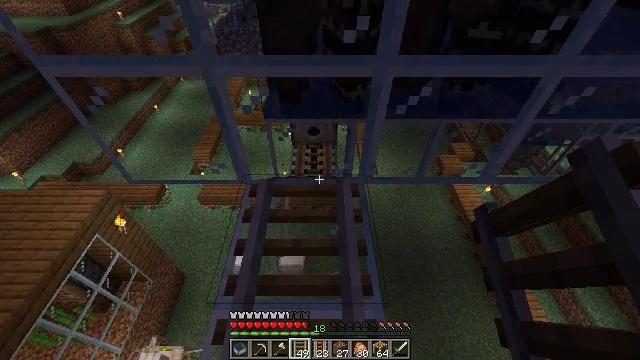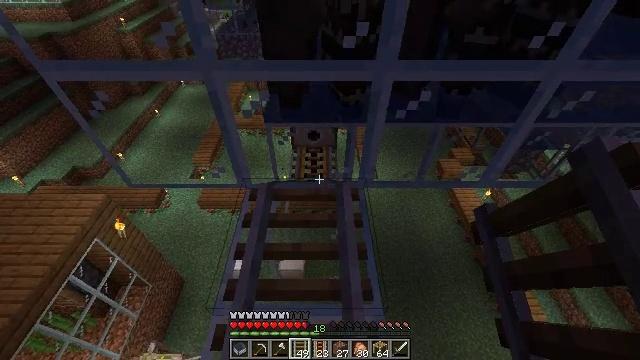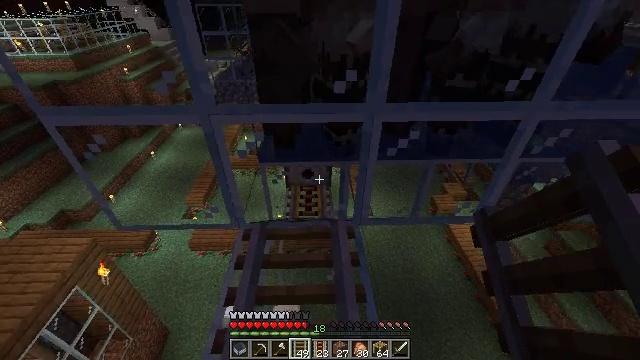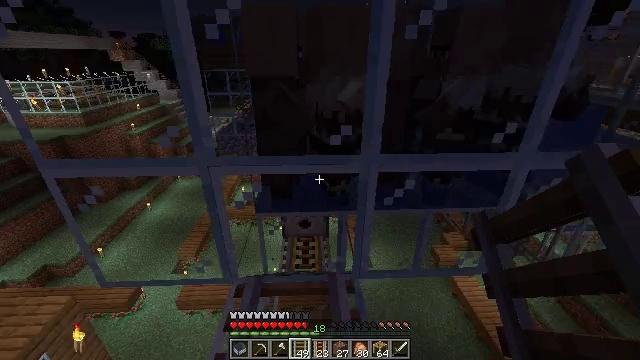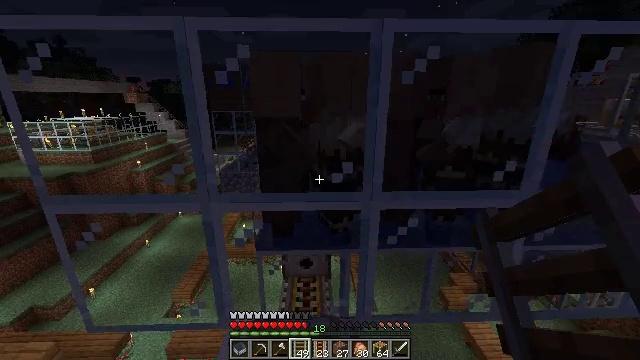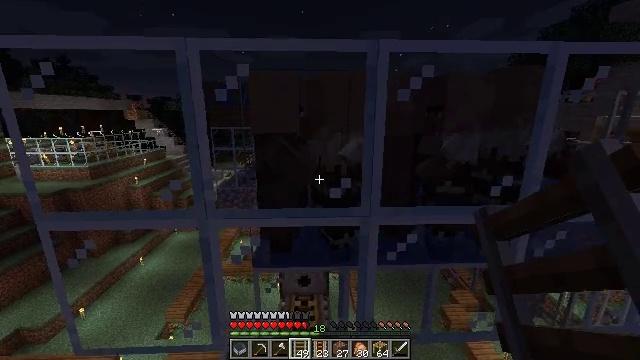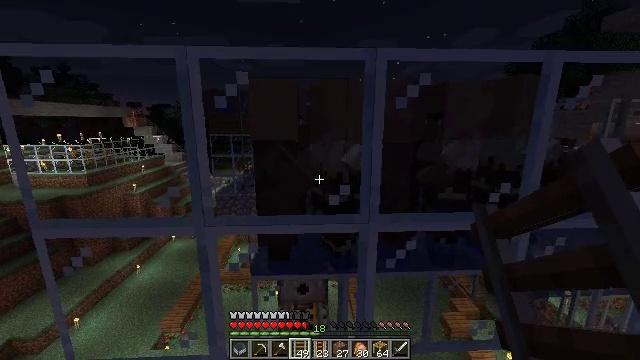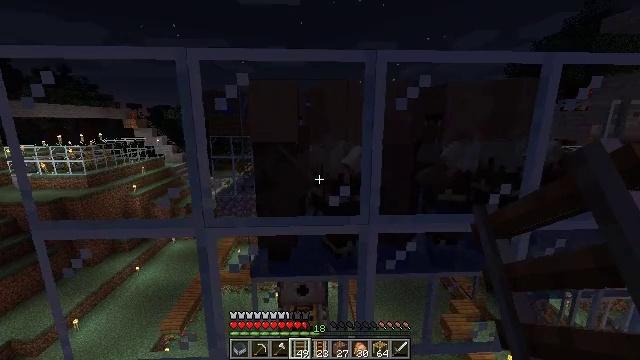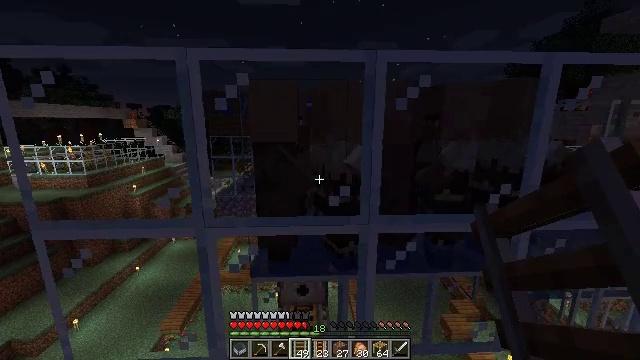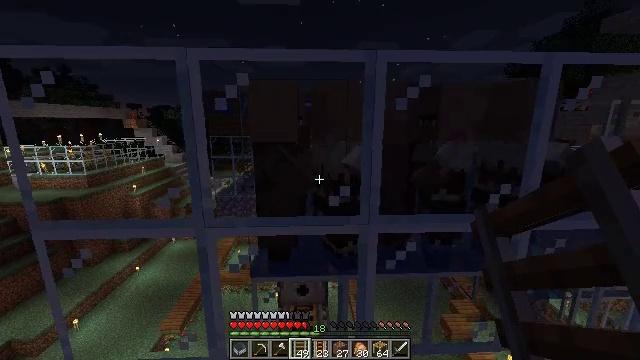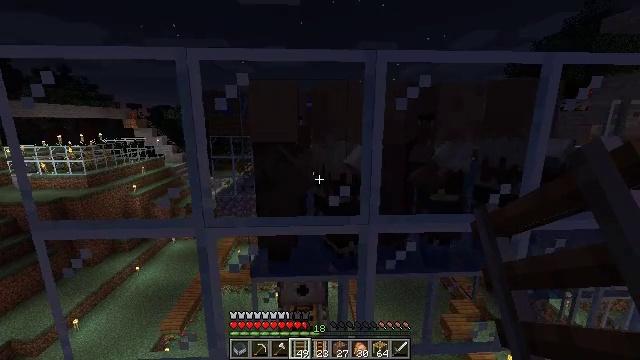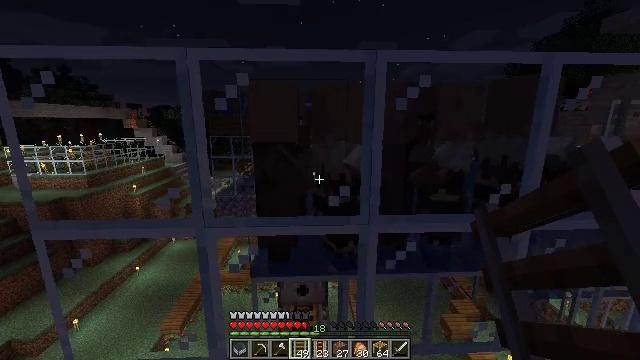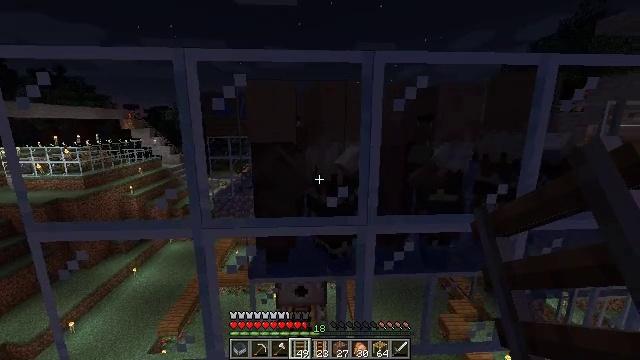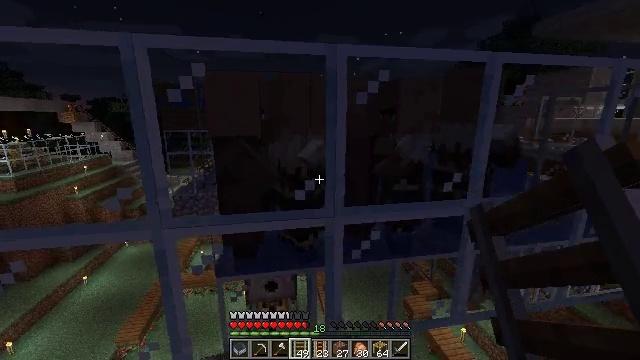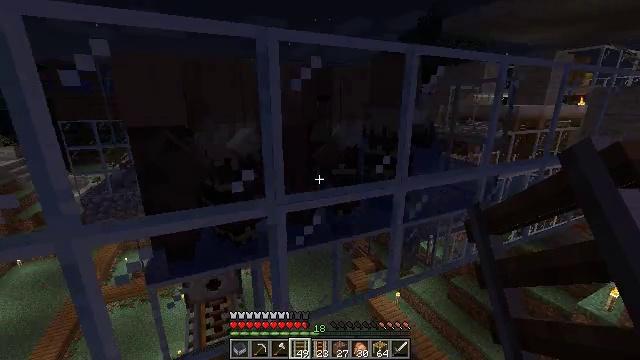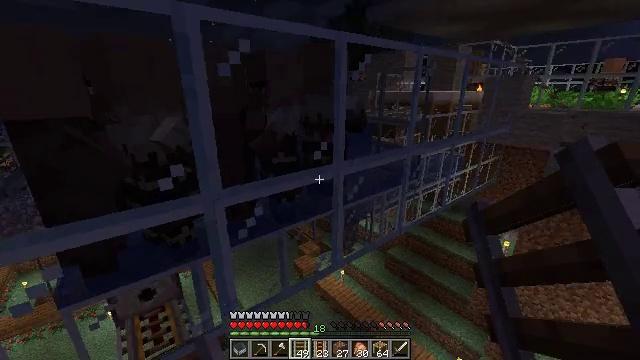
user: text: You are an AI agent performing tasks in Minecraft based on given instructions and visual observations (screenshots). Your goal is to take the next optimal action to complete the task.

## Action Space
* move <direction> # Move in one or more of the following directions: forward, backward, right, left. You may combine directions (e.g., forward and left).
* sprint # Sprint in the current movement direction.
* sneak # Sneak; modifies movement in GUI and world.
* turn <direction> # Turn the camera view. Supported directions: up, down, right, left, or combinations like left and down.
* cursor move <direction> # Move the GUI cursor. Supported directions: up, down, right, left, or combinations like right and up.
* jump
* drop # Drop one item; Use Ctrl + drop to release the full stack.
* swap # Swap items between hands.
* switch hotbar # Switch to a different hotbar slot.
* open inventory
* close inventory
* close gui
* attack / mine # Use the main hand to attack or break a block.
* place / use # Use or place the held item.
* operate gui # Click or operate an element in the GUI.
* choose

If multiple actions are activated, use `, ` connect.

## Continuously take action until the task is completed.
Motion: motion action
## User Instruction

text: Dig and collect smooth stone.
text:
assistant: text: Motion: no_op
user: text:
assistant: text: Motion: turn right and up
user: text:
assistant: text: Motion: turn up
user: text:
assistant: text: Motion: turn up
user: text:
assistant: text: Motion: turn up
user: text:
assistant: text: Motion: turn up
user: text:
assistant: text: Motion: no_op
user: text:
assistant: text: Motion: no_op
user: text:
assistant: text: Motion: no_op
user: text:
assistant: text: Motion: no_op
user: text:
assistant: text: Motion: no_op
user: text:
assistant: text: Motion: no_op
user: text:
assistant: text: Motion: turn right and down
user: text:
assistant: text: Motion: turn right and down
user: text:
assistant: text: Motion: turn right and down
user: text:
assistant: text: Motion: turn right and down
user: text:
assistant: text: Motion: turn right
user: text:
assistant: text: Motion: no_op
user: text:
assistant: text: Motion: no_op
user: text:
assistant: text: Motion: no_op
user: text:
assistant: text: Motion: no_op
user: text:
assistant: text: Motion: no_op
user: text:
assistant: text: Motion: no_op
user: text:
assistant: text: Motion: turn right
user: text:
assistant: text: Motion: turn right and down
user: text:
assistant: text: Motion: turn right and down
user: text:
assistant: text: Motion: turn right and down
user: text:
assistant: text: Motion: turn right and down
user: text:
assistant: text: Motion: turn right and down
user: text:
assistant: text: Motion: turn right